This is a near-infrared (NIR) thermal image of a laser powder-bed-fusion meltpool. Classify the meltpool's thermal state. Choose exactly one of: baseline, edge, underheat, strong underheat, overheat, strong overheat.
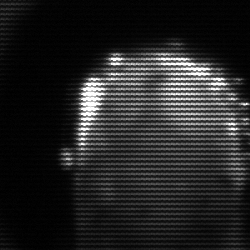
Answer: baseline